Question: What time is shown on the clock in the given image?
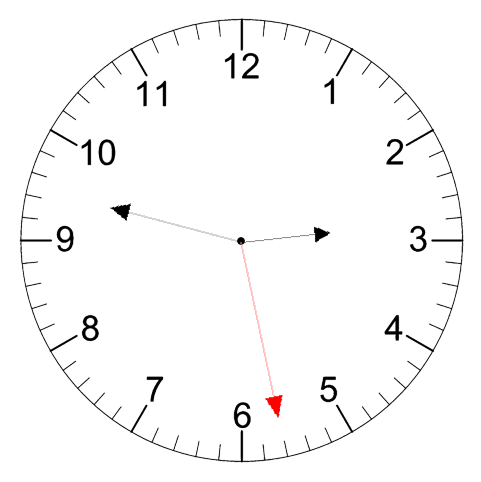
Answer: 02:47:28